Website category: camera
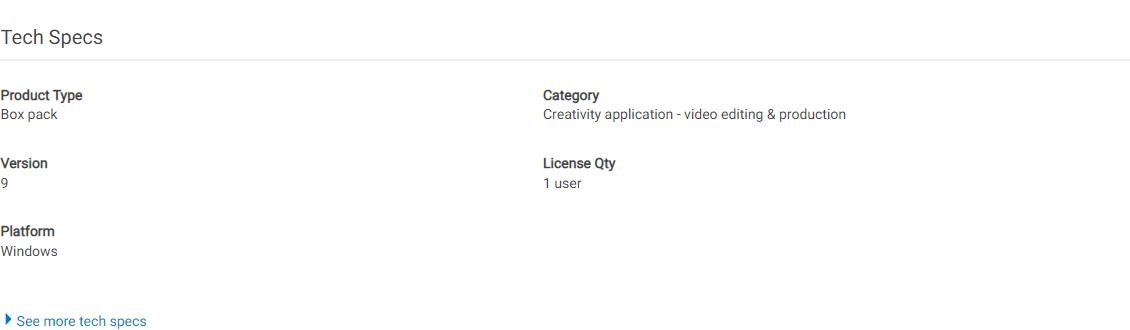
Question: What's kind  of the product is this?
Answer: Box pack

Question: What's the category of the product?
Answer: Box pack

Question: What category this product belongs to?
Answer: Box pack

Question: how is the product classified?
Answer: Box pack

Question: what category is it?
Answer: Box pack

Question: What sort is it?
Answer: Box pack

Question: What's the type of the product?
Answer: Box pack